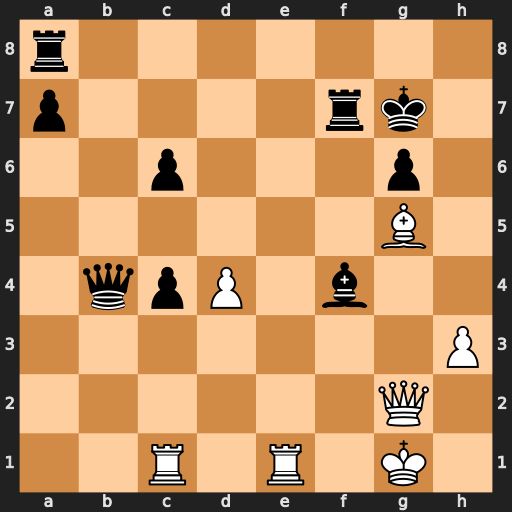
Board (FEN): r7/p4rk1/2p3p1/6B1/1qpP1b2/7P/6Q1/2R1R1K1
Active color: w
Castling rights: -
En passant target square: -
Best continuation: Bxf4 Rxf4 Re6 Rf6 Rxf6 Kxf6 Qxc6+ Kg7 Qxa8